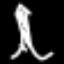
Label: The Eiffel Tower